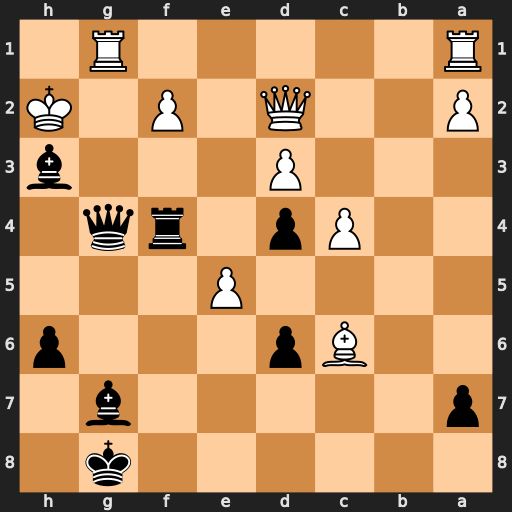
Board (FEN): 6k1/p5b1/2Bp3p/4P3/2Pp1rq1/3P3b/P2Q1P1K/R5R1
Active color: b
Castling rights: -
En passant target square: -
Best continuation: Qh4 Rxg7+ Kxg7 Qxf4 Qxf4+